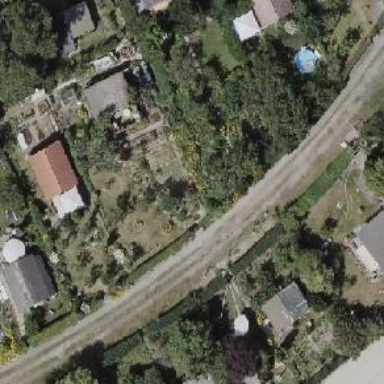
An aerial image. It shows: Abandoned railway spur footway.